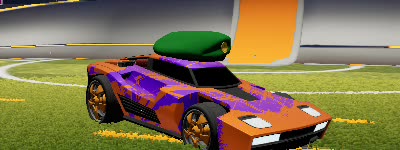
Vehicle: breakout